Field crop: tomato
Growth stage: 1
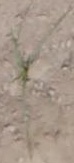
Species: cyperus